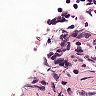
Metastatic tissue present: no